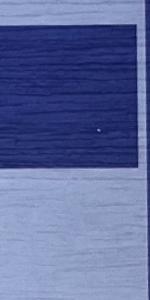
Label: Empty